Platform: macOS
Application: Arc Browser
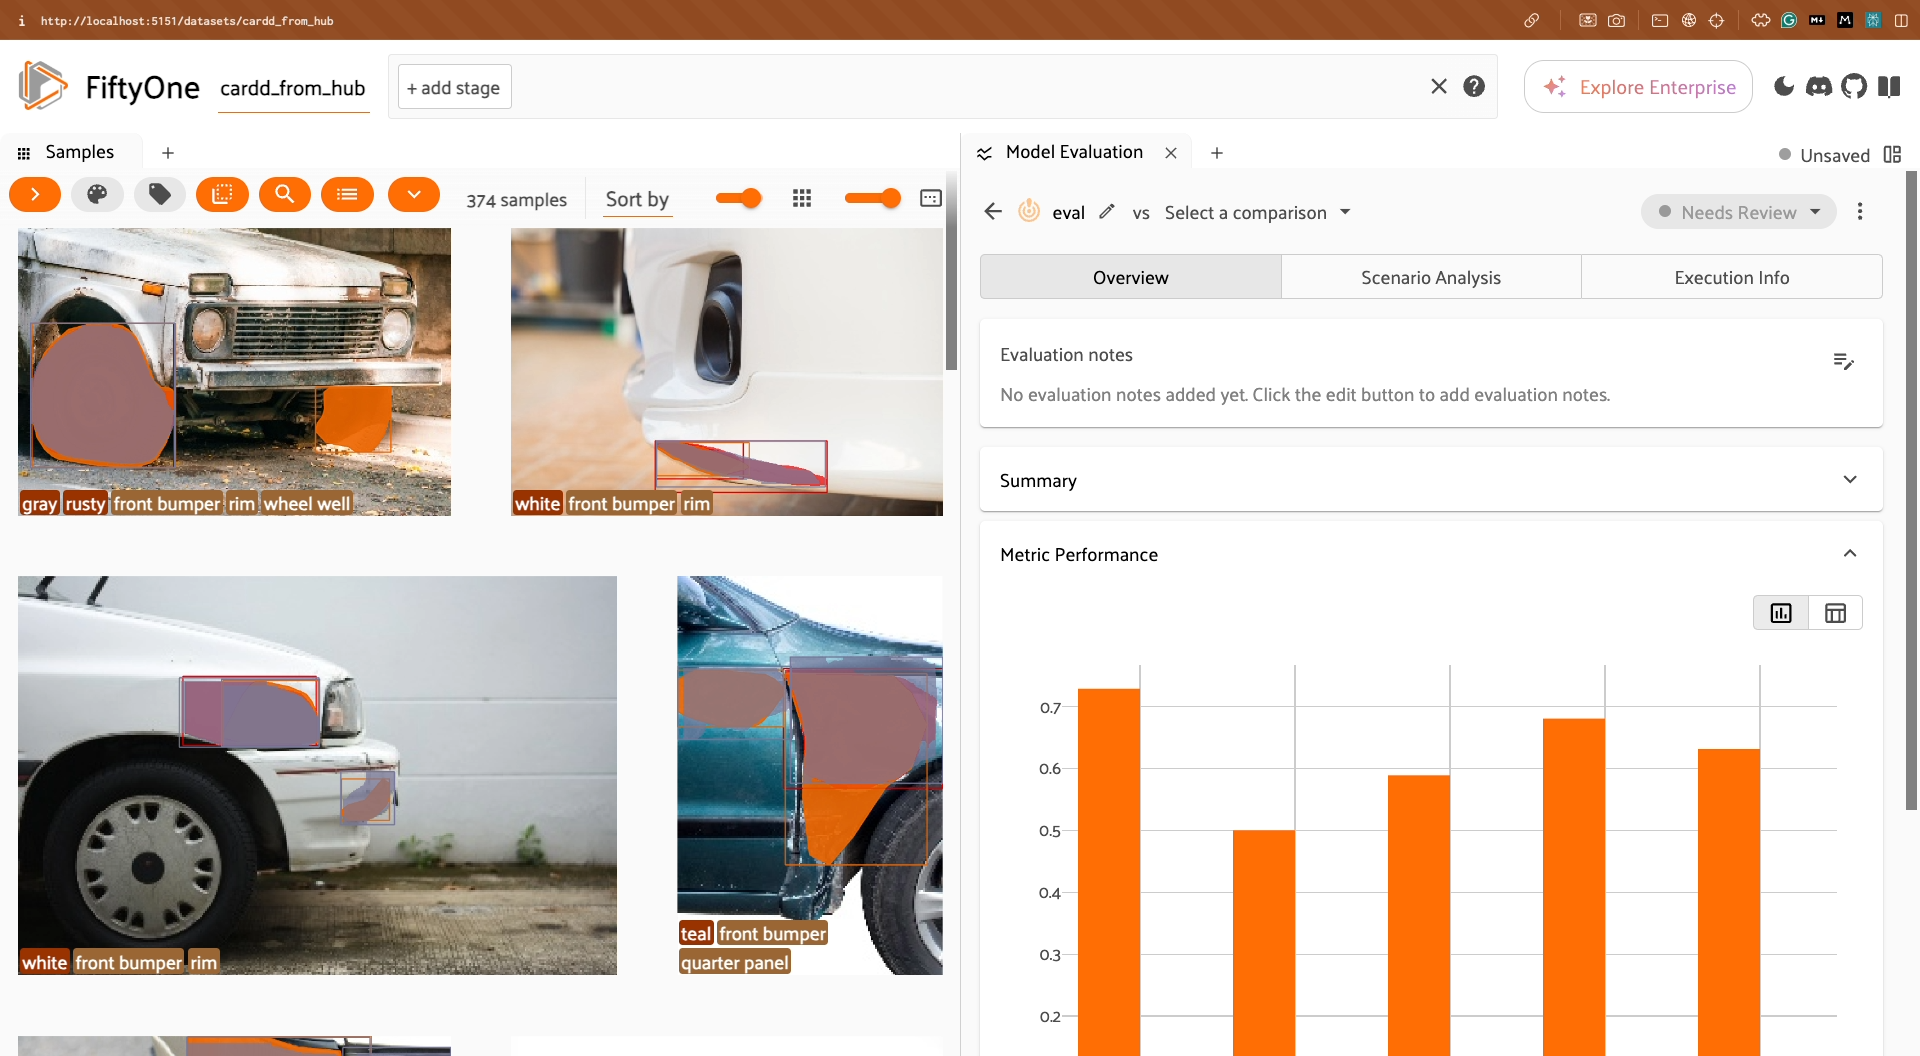
task_description: Open review status menu
action_type: click
element_info: Menu Item
steps_since_start: 1